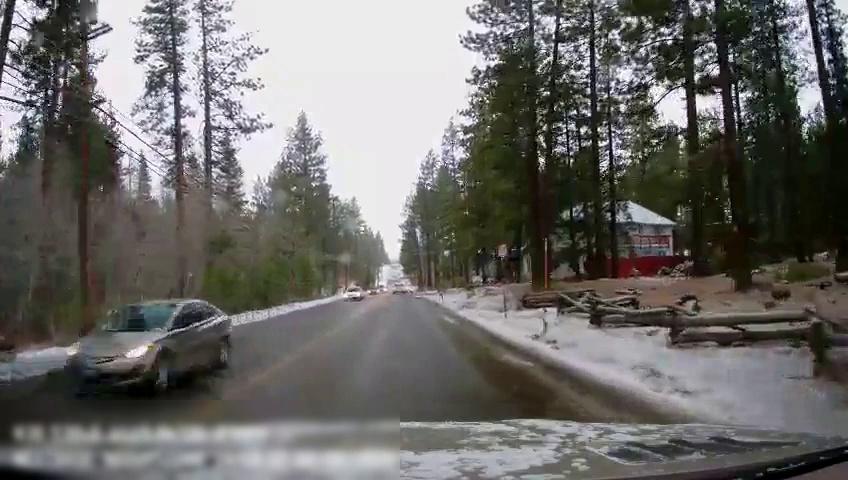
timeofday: Day
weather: Snowy
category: Drivable Space
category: Vehicles | Car
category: Vehicles | Car